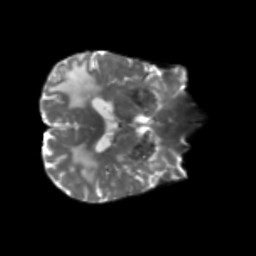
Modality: T2w
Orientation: axial
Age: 78
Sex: male
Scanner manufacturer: siemens
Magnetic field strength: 3 T
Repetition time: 5.25 s
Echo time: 0.08 s